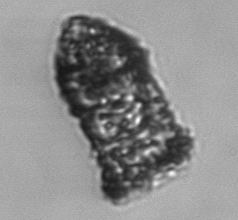
Label: Tintinnopsis